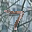
Label: 7